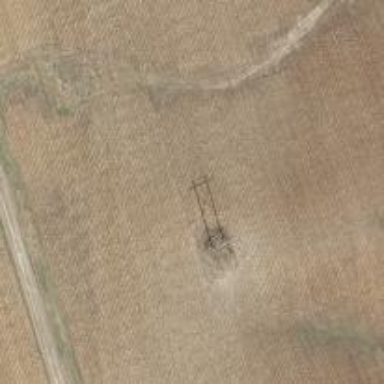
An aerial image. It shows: Power tower.